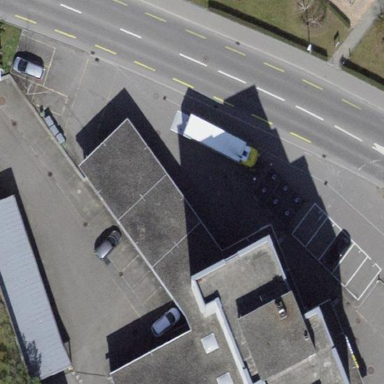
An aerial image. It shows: View of roof of building.